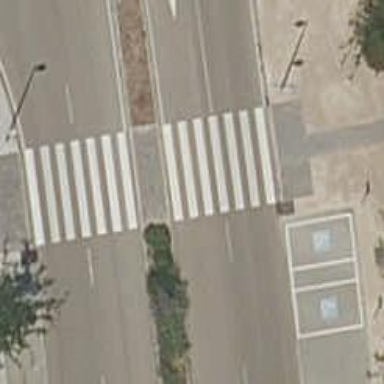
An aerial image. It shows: Uncontrolled road crossing.